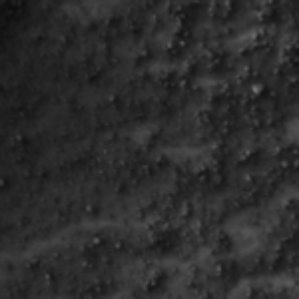
Label: frost